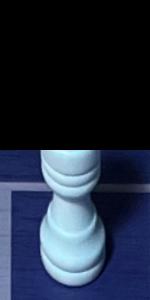
Label: Rook_White